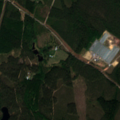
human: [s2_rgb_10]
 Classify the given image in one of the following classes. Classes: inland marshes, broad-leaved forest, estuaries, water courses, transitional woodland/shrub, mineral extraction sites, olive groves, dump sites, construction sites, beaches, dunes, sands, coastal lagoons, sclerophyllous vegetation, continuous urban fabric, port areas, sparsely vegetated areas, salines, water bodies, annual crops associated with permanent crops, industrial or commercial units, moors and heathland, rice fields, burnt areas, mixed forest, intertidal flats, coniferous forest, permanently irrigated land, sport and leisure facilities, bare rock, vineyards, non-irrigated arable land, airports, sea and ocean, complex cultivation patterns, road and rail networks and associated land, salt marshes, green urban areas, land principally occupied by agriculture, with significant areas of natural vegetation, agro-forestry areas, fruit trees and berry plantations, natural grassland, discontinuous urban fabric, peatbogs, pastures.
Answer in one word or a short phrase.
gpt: coniferous forest, mixed forest